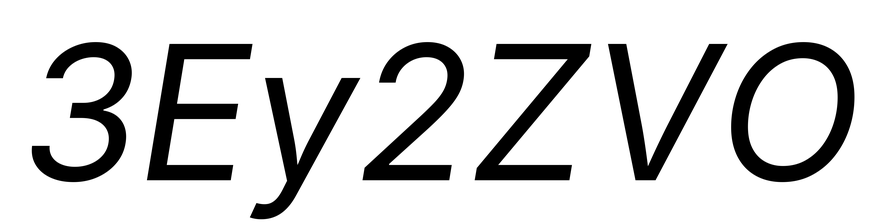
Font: Inter-Italic_Italic